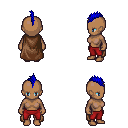
a pixel art fantasy rpg character, female body template, human, dark skin, brown cape, red pants, blue mohawk hairstyle, four views (front, back, left, right), 2x2 character sprite sheet, small pixel art, hard edges, no anti-aliasing